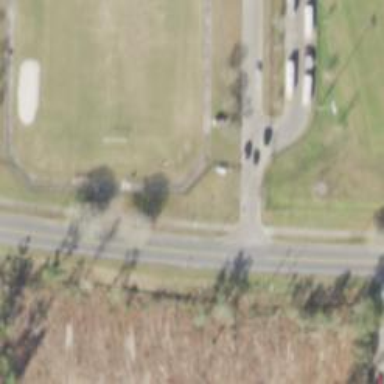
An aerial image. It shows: Entrance to school.